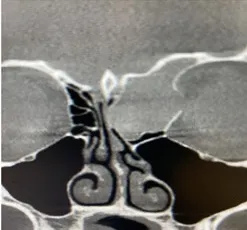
Computed tomography sinus. It shows frontal ethmoid mucocele destroying the left lamina papyracea. Note intact frontal sinus.
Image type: radiology (ct)